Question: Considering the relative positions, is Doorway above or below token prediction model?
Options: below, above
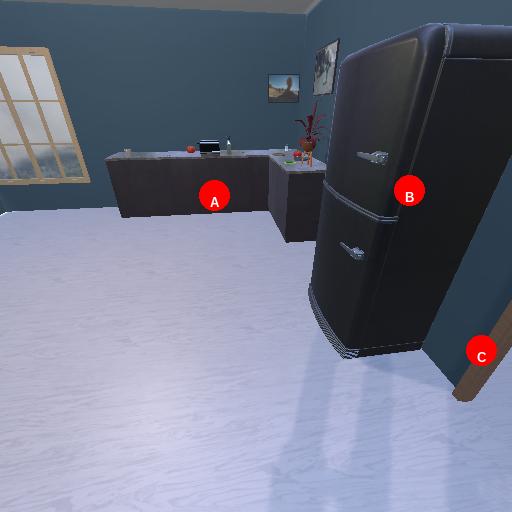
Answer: below